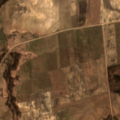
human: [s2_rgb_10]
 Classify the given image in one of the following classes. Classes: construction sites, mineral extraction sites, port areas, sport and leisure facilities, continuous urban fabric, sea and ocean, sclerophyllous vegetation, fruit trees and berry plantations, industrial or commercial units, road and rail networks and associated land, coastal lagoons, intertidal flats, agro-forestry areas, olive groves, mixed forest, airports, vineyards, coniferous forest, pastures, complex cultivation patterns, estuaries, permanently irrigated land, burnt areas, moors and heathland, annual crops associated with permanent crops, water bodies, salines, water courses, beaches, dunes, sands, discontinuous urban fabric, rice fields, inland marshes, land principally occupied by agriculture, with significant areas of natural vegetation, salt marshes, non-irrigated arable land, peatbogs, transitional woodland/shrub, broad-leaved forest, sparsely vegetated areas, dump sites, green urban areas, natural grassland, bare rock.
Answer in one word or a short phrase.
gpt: non-irrigated arable land, pastures, land principally occupied by agriculture, with significant areas of natural vegetation, mixed forest